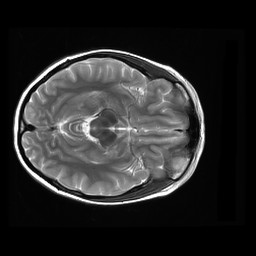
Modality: T2w
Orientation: axial
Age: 24
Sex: female
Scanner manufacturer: ge
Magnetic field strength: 3 T
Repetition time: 5.738 s
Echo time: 0.09688 s